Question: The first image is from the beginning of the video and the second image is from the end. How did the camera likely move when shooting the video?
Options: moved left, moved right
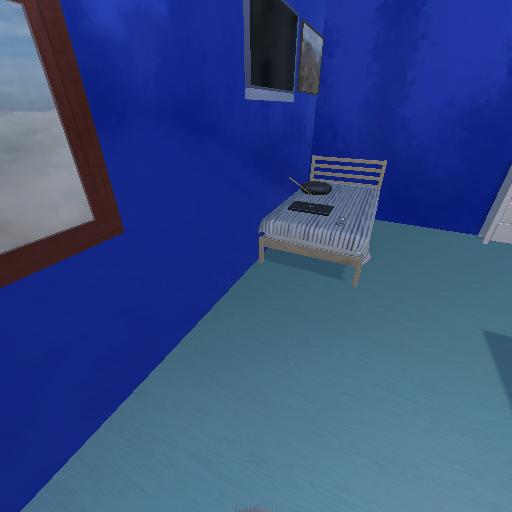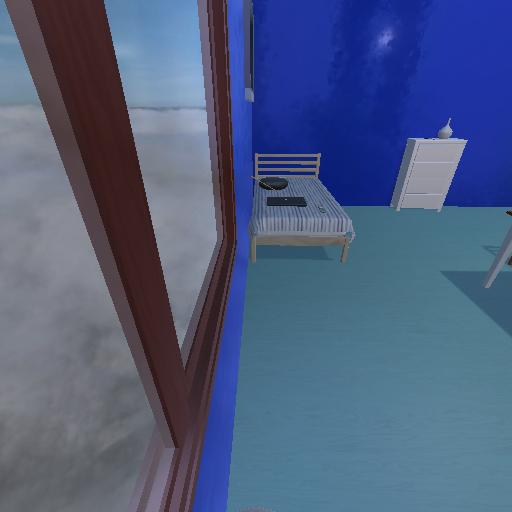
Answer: moved left